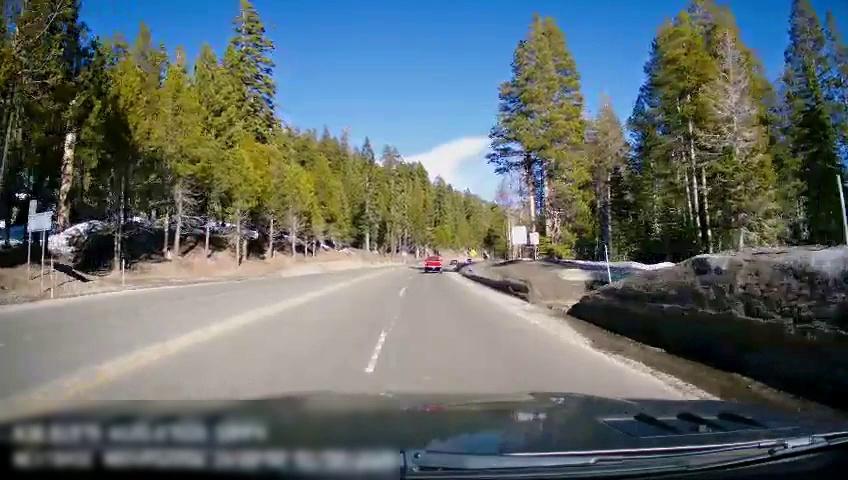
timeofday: Day
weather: Sunny
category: Drivable Space
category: Vehicles | Truck
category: Lanes | Opposite Lane
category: Lanes | Opposite Lane
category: Lanes | Current Lane
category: Lanes | Current Lane
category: Lanes | Current Lane
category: Traffic | Signs
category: Traffic | Signs